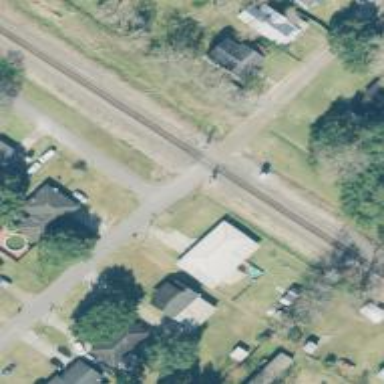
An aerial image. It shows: Railway level crossing.